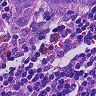
Metastatic tissue present: yes